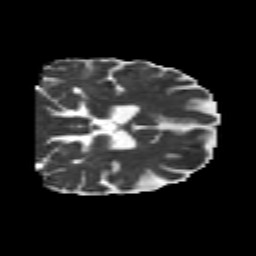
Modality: MD
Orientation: coronal
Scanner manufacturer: siemens
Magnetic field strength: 3 T
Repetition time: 6.8 s
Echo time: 0.093 s